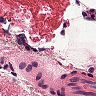
Metastatic tissue present: no